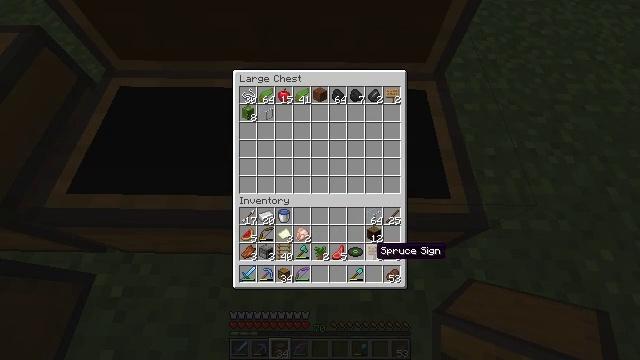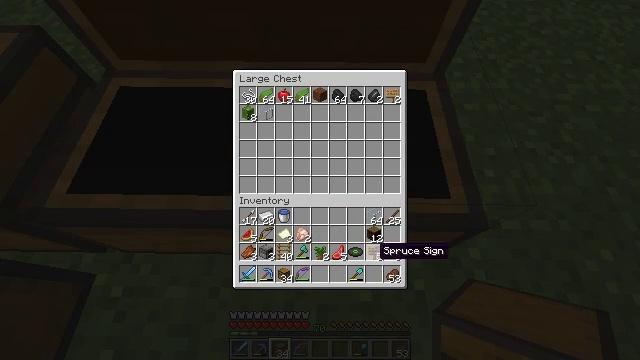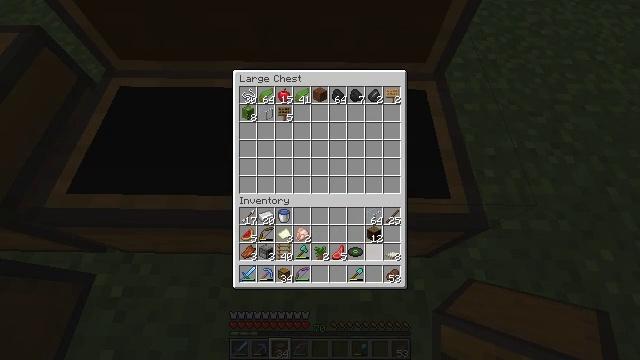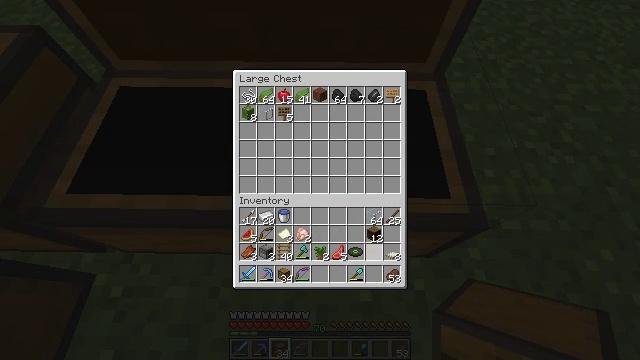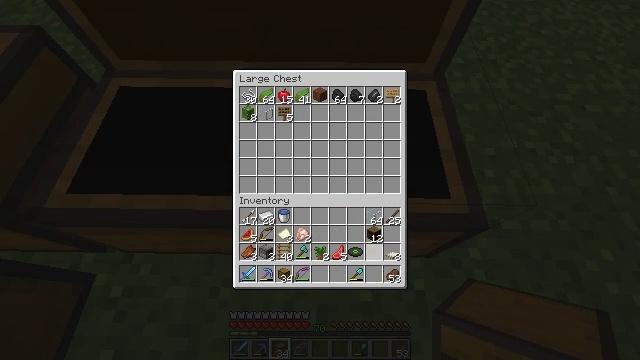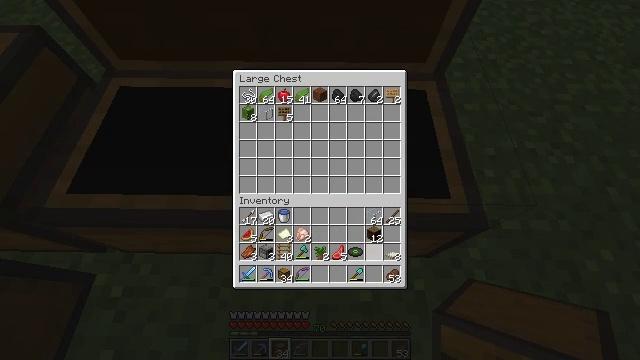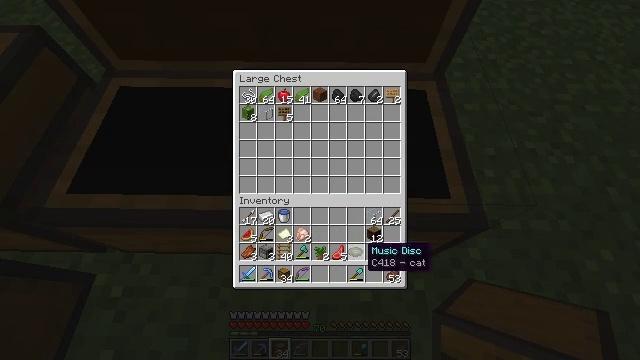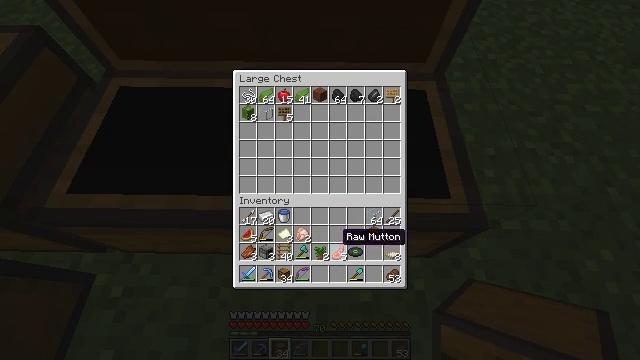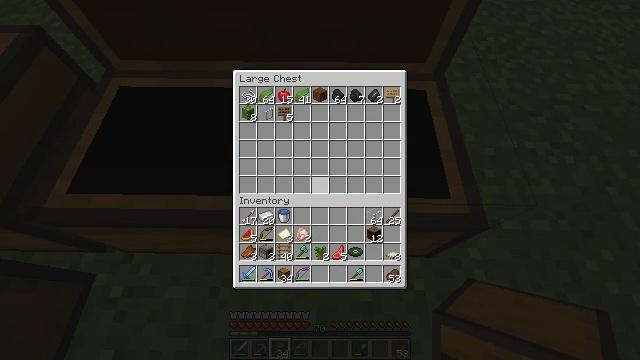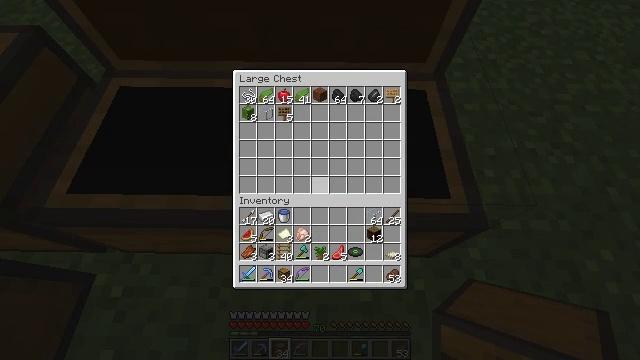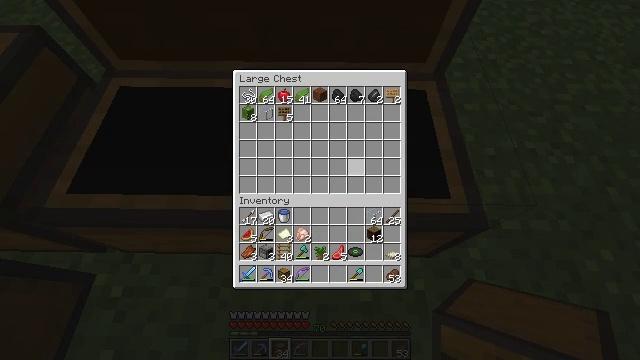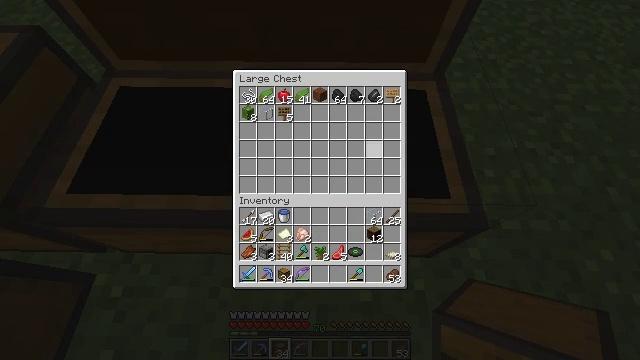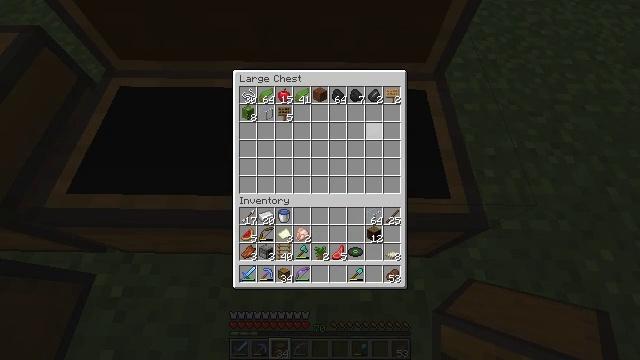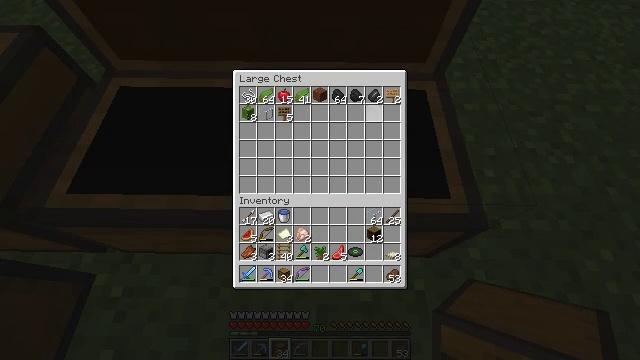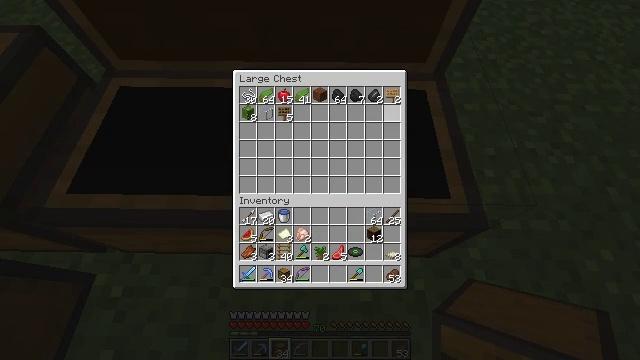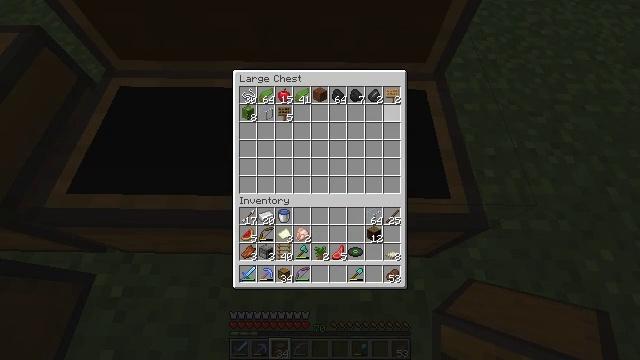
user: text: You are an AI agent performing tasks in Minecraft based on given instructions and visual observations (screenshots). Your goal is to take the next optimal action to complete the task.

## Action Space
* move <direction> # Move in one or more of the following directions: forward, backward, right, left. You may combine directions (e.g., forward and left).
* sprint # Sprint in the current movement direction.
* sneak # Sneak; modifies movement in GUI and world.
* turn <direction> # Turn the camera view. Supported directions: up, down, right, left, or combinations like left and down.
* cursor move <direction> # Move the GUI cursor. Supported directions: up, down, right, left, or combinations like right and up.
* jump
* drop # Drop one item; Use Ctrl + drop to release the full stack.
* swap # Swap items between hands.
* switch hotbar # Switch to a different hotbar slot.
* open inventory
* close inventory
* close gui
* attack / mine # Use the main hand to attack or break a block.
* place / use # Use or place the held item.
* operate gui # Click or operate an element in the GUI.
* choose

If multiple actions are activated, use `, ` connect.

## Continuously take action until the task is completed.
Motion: motion action
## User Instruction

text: Mine the furnace to collect it.
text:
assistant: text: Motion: sneak
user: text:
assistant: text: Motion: sneak, attack / mine
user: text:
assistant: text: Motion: sneak, attack / mine
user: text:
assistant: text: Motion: sneak
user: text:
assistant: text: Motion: sneak
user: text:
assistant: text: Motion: sneak, turn left
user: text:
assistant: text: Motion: sneak, turn left and up
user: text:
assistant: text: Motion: sneak, turn left and up
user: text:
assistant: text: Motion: sneak
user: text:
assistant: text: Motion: sneak, turn right and up
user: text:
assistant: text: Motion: sneak, turn right and up
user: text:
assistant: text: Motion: turn right and up
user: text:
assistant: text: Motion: turn right and up
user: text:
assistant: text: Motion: turn up
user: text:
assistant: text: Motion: no_op
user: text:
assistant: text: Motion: no_op
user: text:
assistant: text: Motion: no_op
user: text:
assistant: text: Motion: attack / mine
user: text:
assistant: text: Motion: attack / mine
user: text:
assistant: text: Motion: turn down
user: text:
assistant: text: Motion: turn down
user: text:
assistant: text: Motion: turn down
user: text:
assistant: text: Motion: no_op
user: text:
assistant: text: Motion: no_op
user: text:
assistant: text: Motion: attack / mine
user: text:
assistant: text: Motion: attack / mine
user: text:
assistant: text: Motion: attack / mine
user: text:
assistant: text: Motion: turn left
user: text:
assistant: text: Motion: turn left
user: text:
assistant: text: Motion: turn left